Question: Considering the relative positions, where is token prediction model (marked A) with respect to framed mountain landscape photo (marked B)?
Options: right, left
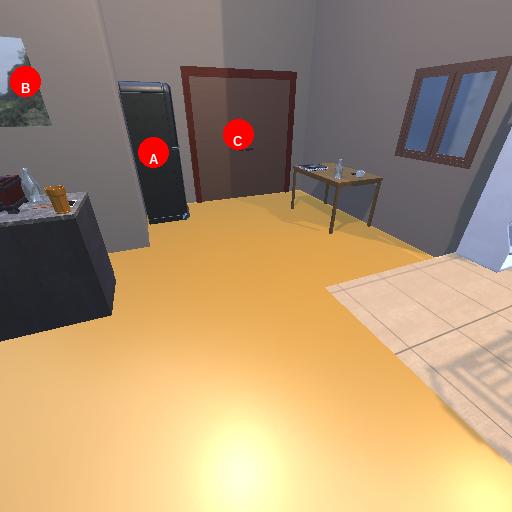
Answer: right